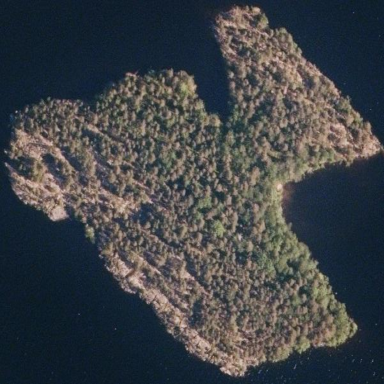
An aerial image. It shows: Islet covered with woodland.